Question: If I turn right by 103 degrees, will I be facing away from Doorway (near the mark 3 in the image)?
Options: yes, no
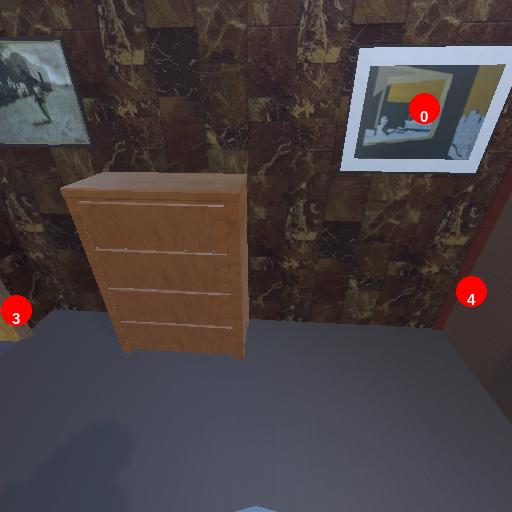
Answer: yes